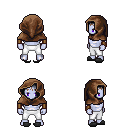
a pixel art fantasy rpg character, male body template, dark elf, purple skin, leather shoulder armor, white pants, plain hairstyle, cloth hood, leather bracers, gray slippers, four views (front, back, left, right), 2x2 character sprite sheet, small pixel art, hard edges, no anti-aliasing